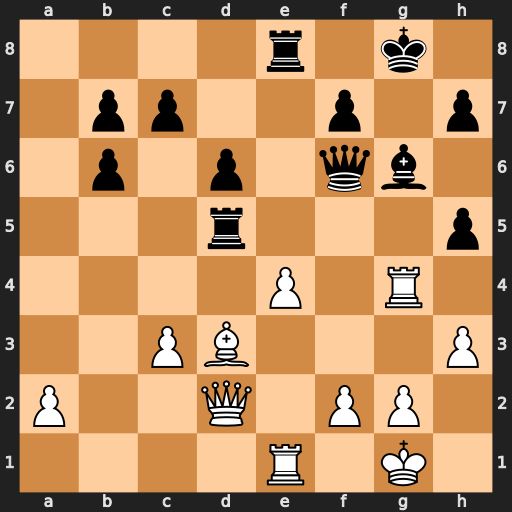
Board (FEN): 4r1k1/1pp2p1p/1p1p1qb1/3r3p/4P1R1/2PB3P/P2Q1PP1/4R1K1
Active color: w
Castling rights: -
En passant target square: -
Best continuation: Rxg6+ Qxg6 exd5 Rxe1+ Kh2 Re4 f3 Re7 Bxg6